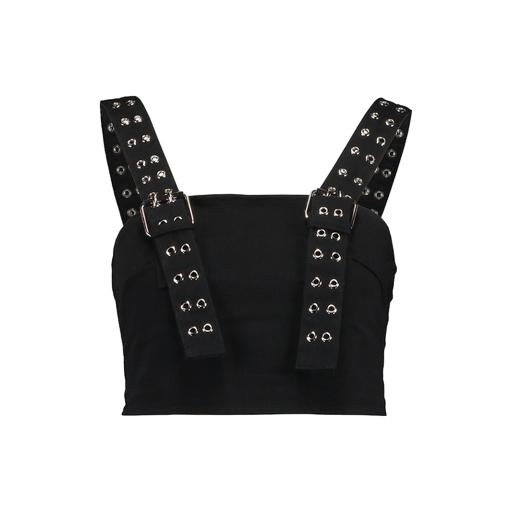
black strappy crop top, black eyelet crop top, black mona lace-up crop top, white background